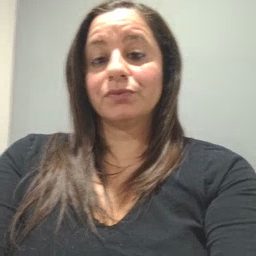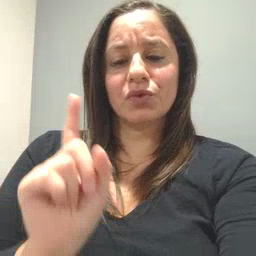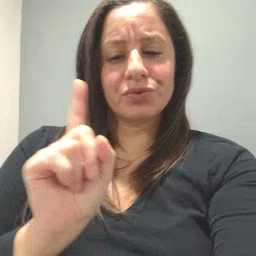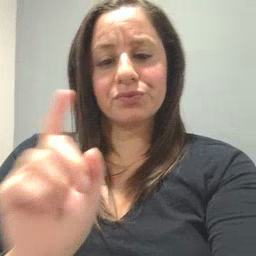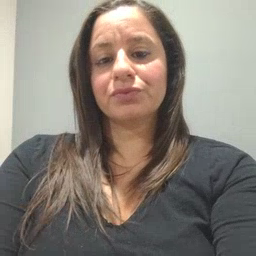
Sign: where